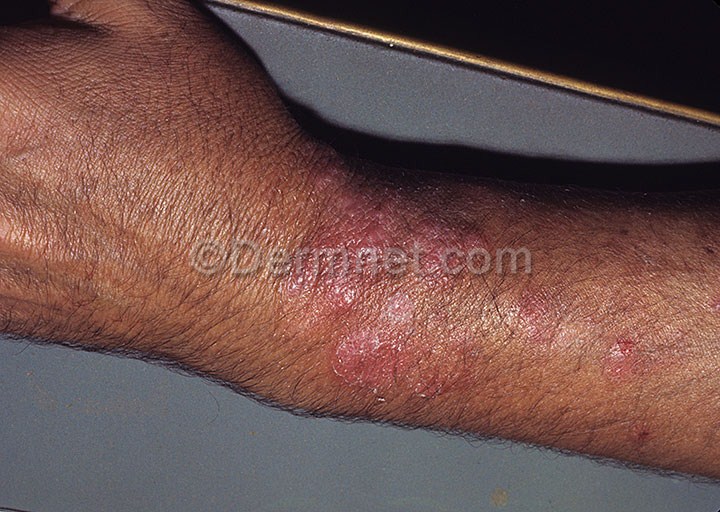
Disease: Tinea Ringworm Candidiasis and other Fungal Infections